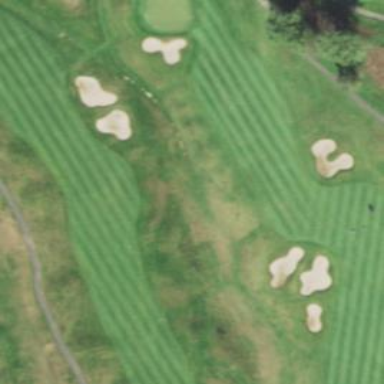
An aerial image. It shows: Golf fairway surrounded by grass.